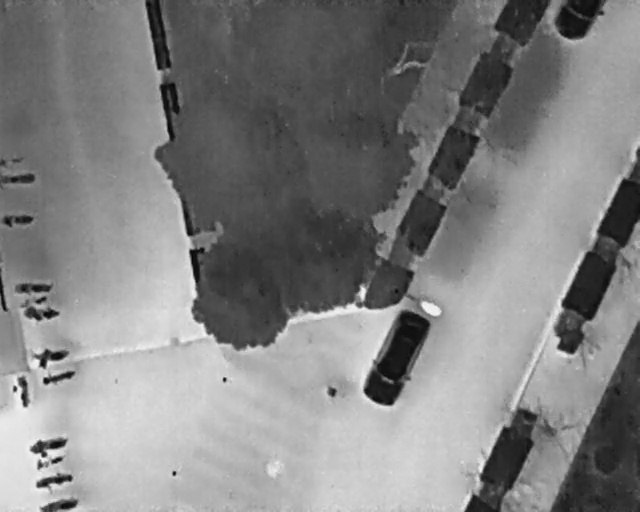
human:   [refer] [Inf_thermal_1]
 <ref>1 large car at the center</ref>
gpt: <box>[[53, 65, 70, 74, 26]]</box>

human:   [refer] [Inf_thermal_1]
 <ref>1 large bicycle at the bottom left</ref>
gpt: <box>[[5, 83, 9, 91, 169]]</box>

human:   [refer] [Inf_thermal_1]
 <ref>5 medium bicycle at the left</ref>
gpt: <box>[[1, 31, 3, 38, 2], [1, 39, 3, 46, 2], [4, 52, 6, 60, 2], [4, 55, 5, 61, 163], [5, 57, 7, 64, 2]]</box>

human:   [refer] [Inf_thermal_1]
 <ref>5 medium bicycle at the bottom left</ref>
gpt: <box>[[8, 69, 9, 77, 164], [1, 75, 6, 77, 168], [6, 86, 8, 93, 162], [7, 90, 9, 97, 168], [8, 94, 10, 102, 2]]</box>